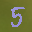
Label: 5